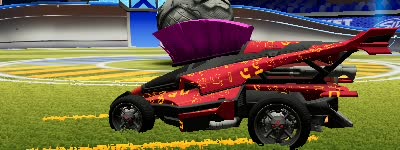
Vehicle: aftershock